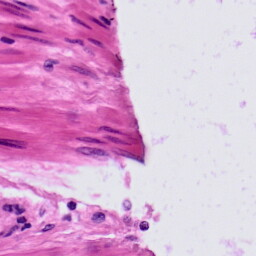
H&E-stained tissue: Prostate